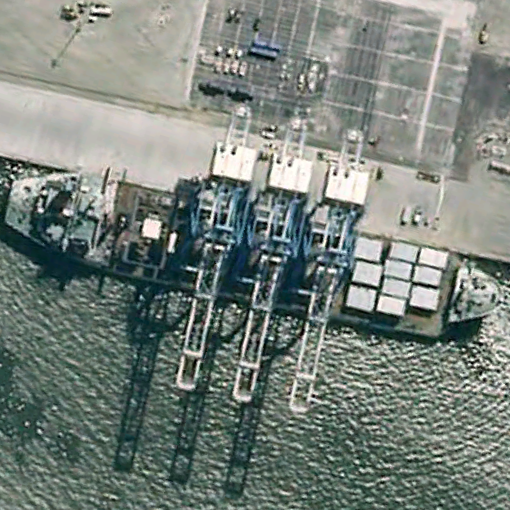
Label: Container_ship